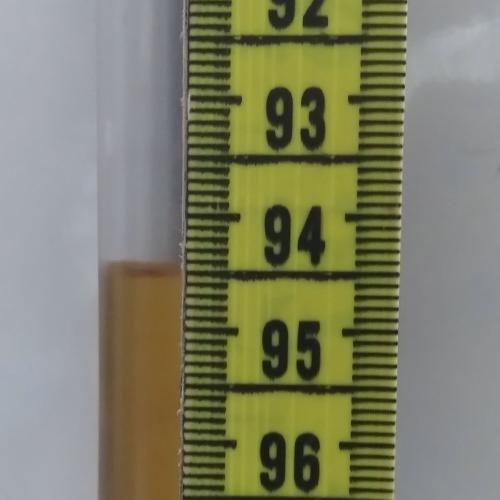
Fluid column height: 94.5 cm